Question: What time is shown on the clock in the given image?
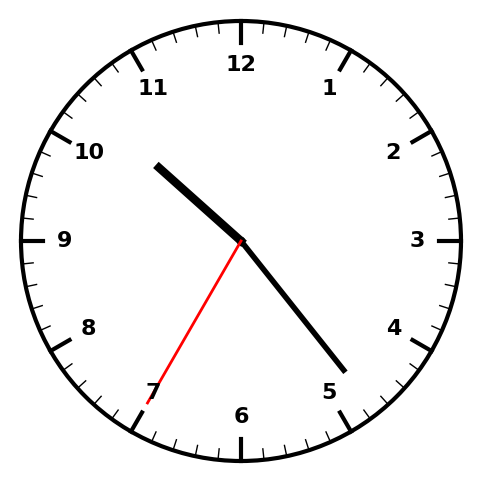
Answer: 10:23:35